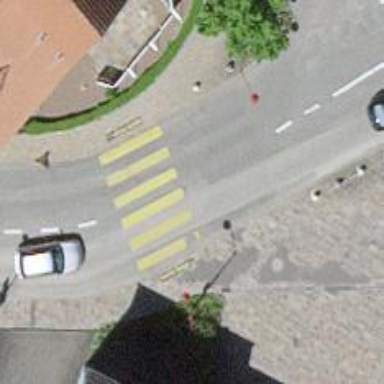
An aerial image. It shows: Crossing on the road.